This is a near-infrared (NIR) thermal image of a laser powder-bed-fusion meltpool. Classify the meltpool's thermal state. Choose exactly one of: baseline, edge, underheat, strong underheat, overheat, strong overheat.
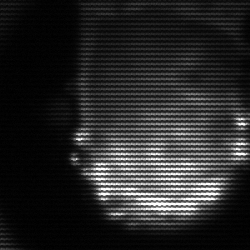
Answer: baseline